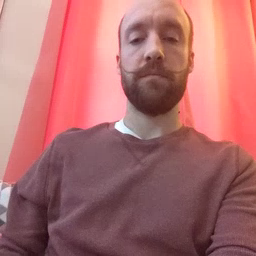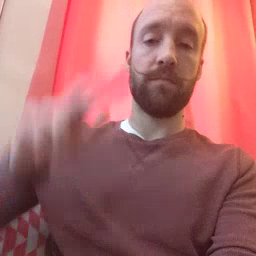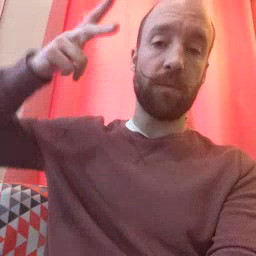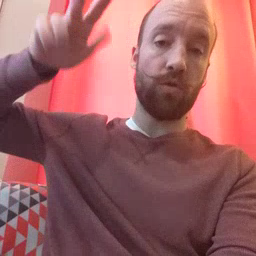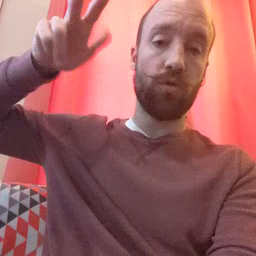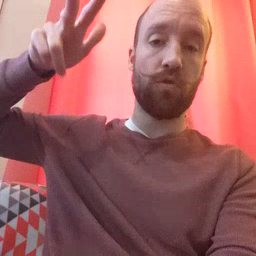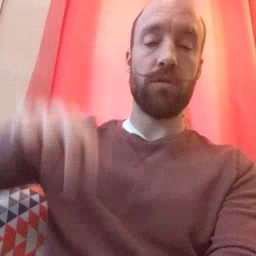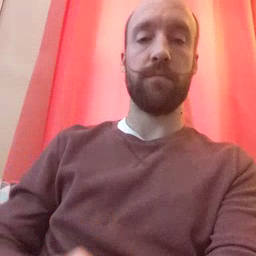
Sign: helicopter